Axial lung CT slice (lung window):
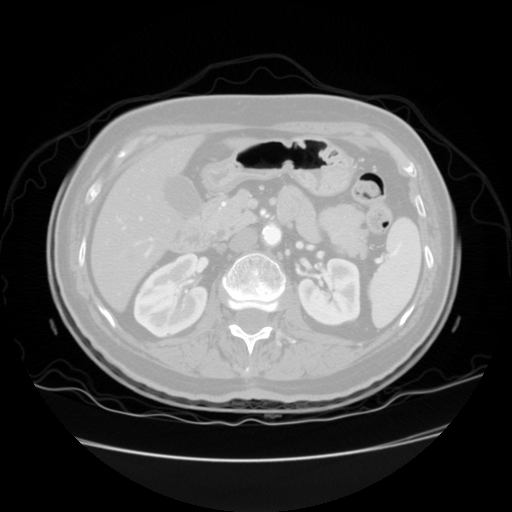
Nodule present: no